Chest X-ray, PA view. Patient: 61 years old, sex M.
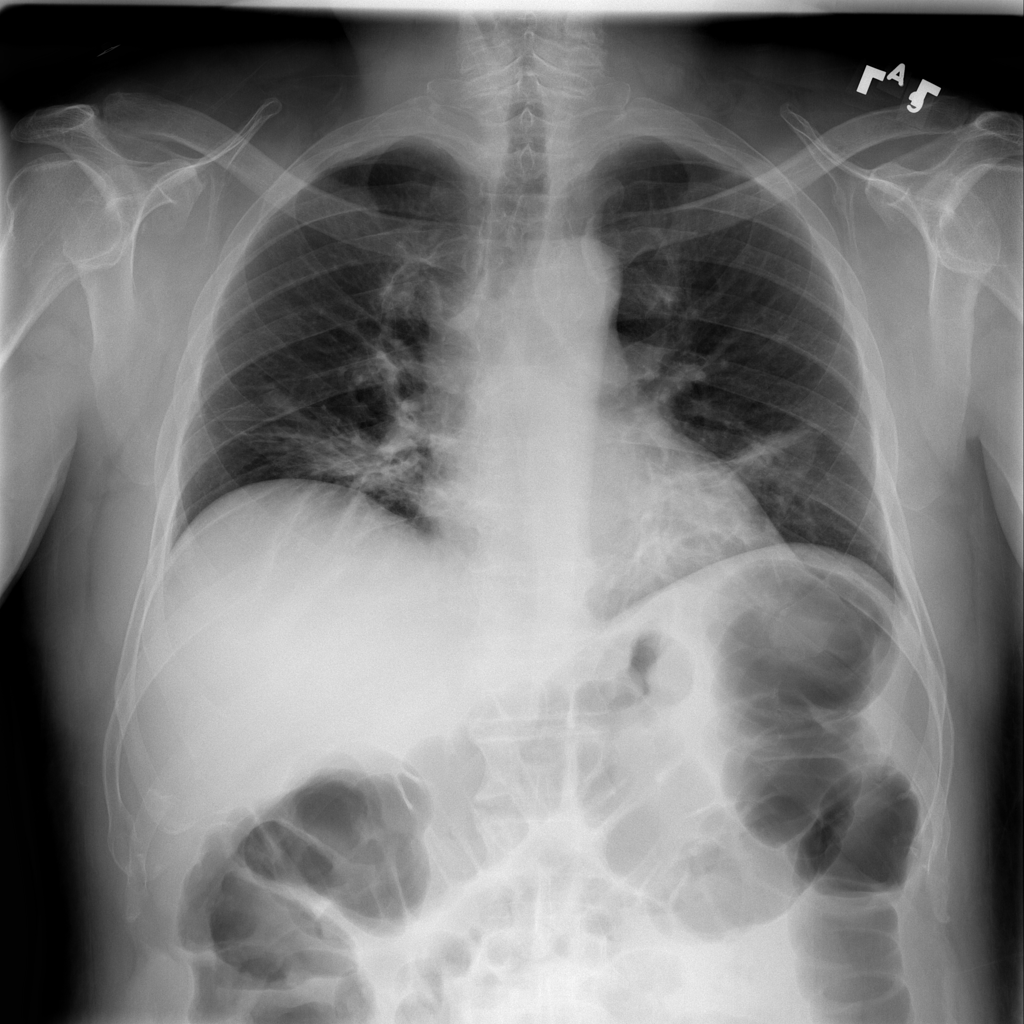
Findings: Atelectasis